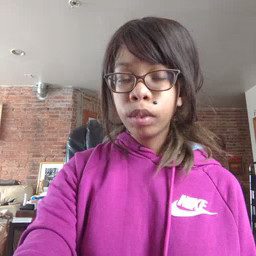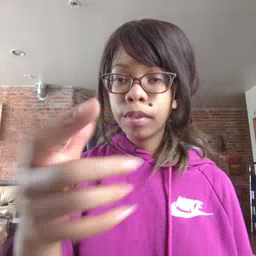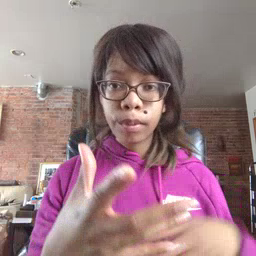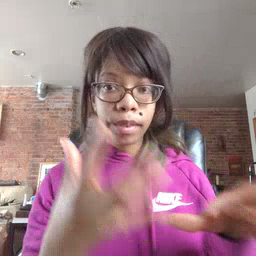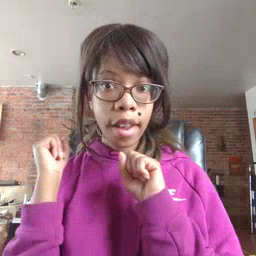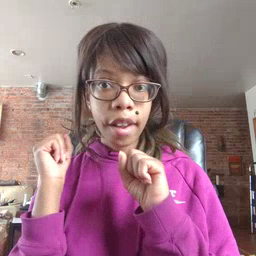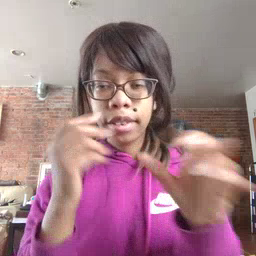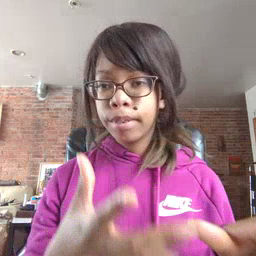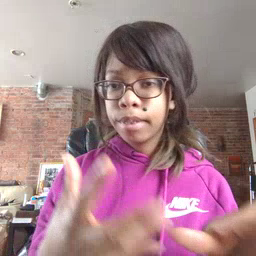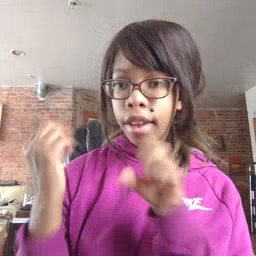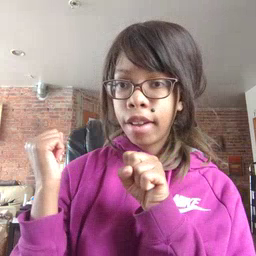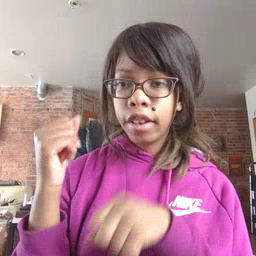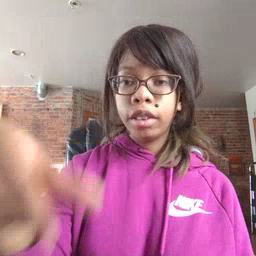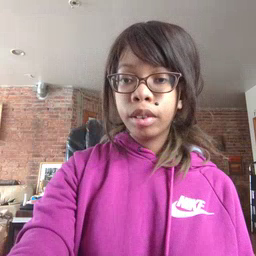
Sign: fast